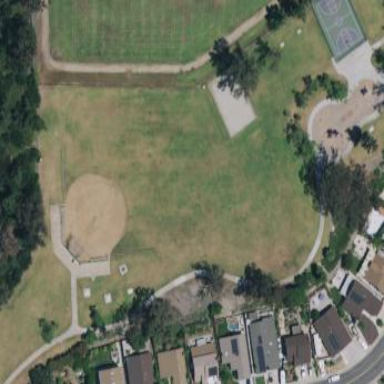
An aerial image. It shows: Baseball pitch for leisure land activities.